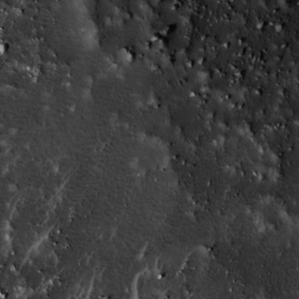
Label: non_frost